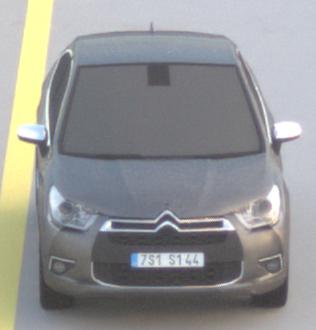
Make: Citroen
Model: DS 4 VTi 120
Detailed model: DS 4
Model produced from: 2011/05
Model produced until: 2015/01
Doors: 5
Color: gray
Road condition: dry road
Daytime: sunrise or sunset
Contrast: low contrast